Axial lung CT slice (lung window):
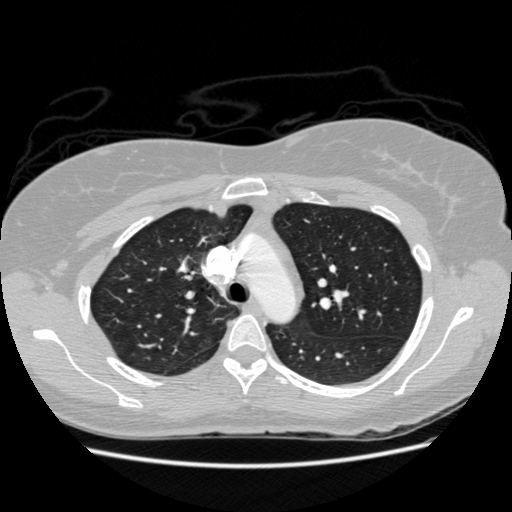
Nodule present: no